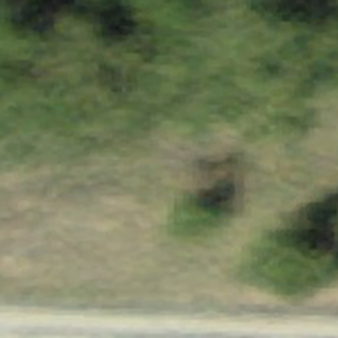
Label: other